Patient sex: F
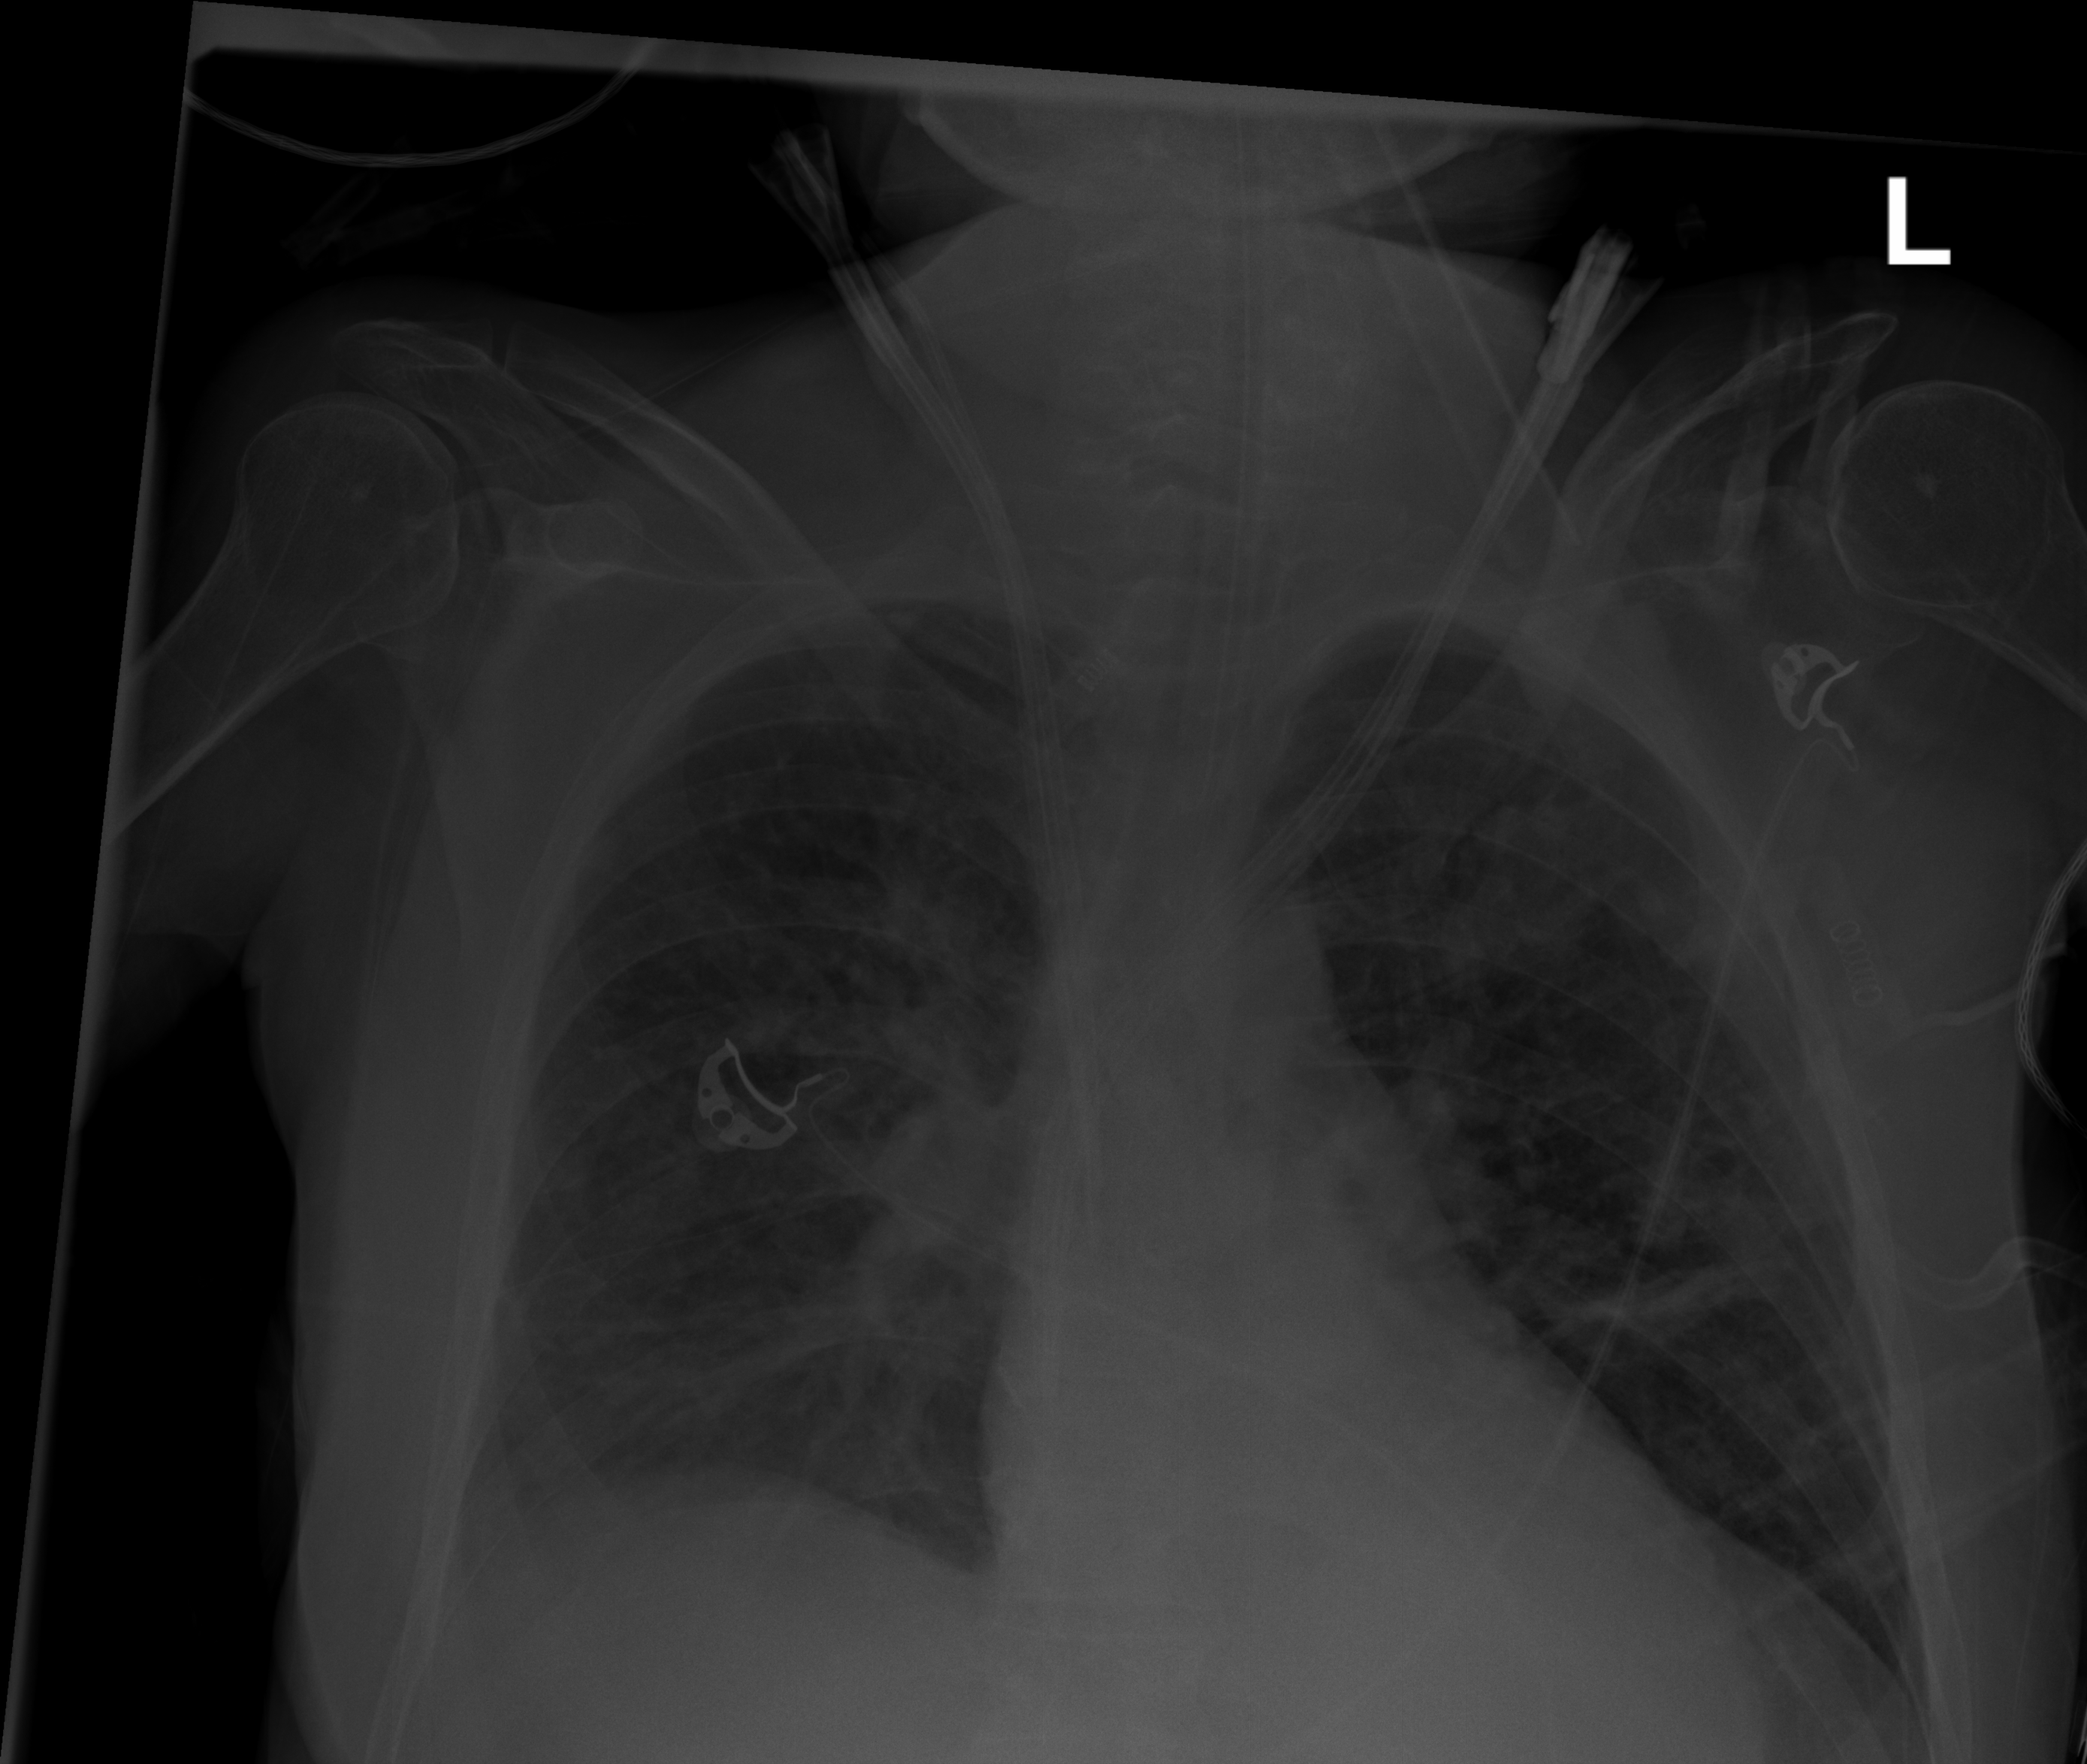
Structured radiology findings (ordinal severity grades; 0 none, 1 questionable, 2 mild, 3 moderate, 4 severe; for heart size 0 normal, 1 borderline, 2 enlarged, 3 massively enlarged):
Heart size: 2
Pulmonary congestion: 2
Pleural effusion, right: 1
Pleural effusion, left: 1
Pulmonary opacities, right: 1
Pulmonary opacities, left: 0
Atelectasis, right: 2
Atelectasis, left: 2